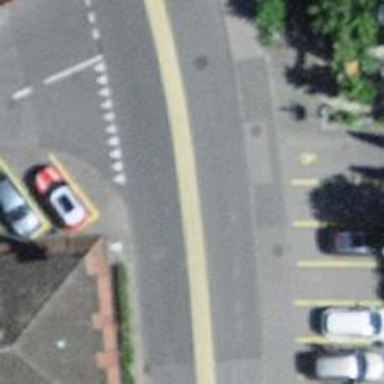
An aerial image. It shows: Zebra crossing on the road.